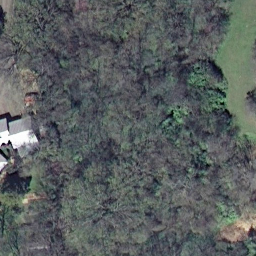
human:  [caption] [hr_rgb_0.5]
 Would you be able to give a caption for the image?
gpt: A dense forest with thick plants .

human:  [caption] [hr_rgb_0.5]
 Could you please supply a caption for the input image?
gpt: Lots of green and grey trees in the forest .

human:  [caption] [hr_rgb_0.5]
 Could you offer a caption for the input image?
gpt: A dense forest with green and grey plants .

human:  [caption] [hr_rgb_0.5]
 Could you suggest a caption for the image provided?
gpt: This is a dense forest with green and grey plants .

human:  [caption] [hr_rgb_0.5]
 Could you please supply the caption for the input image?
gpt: The forest is made up with green and grey plants .